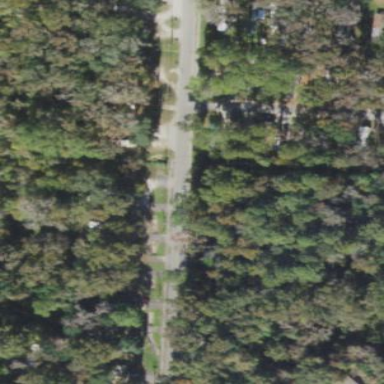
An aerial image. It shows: Residential area designated as trailer park.